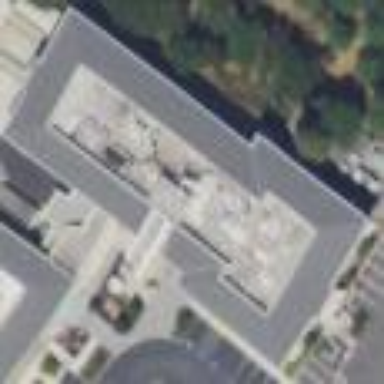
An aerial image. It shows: Building.